Current action and preconditions to check: trajectory_clear

Your task: For each precondition in the list above, predict whether it will hold at this action.

Consider the current scene as observed from the mobile robot's camera, and analyze the predicted future states of all dynamic agents (e.g., people, animals, vehicles, or any moving entities) within the NEXT SECOND.

IMPORTANT: Only answer "very likely" if you are absolutely certain—based on strong, clear evidence—that a dynamic agent will violate the precondition in the predicted future state. Do NOT answer "very likely" for unlikely, ambiguous, or low-probability risks.

Ask yourself for each precondition: Is there a high probability, with clear and convincing evidence, that the predicted future states of any dynamic agent will interfere with the predicted future state of the currently executing action within the NEXT SECOND, causing that precondition to fail?

Assess the risk level based on these predictions. Use "likely" or "very likely" if motions create a clear risk of interference.

Use "neutral" or "improbable" if agents are nearby but their predicted paths are clearly diverging or non-conflicting.

Failure Risk Categories: "very improbable", "improbable", "neutral", "likely", "very likely"

Answer Format: Output ONLY the probability_of_failure value from these categories: "very improbable", "improbable", "neutral", "likely", "very likely"

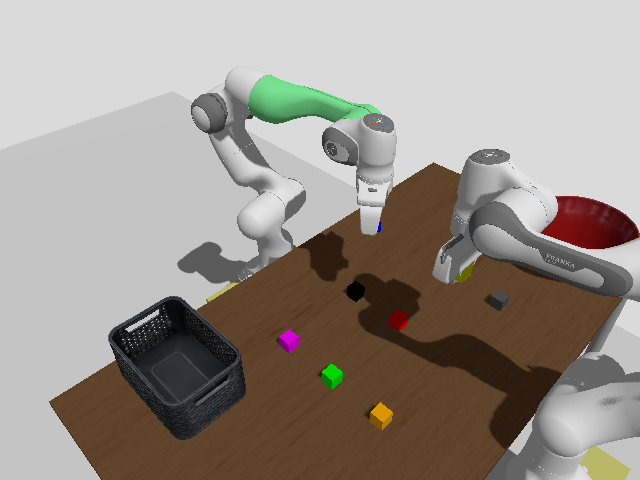

Answer: improbable